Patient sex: F
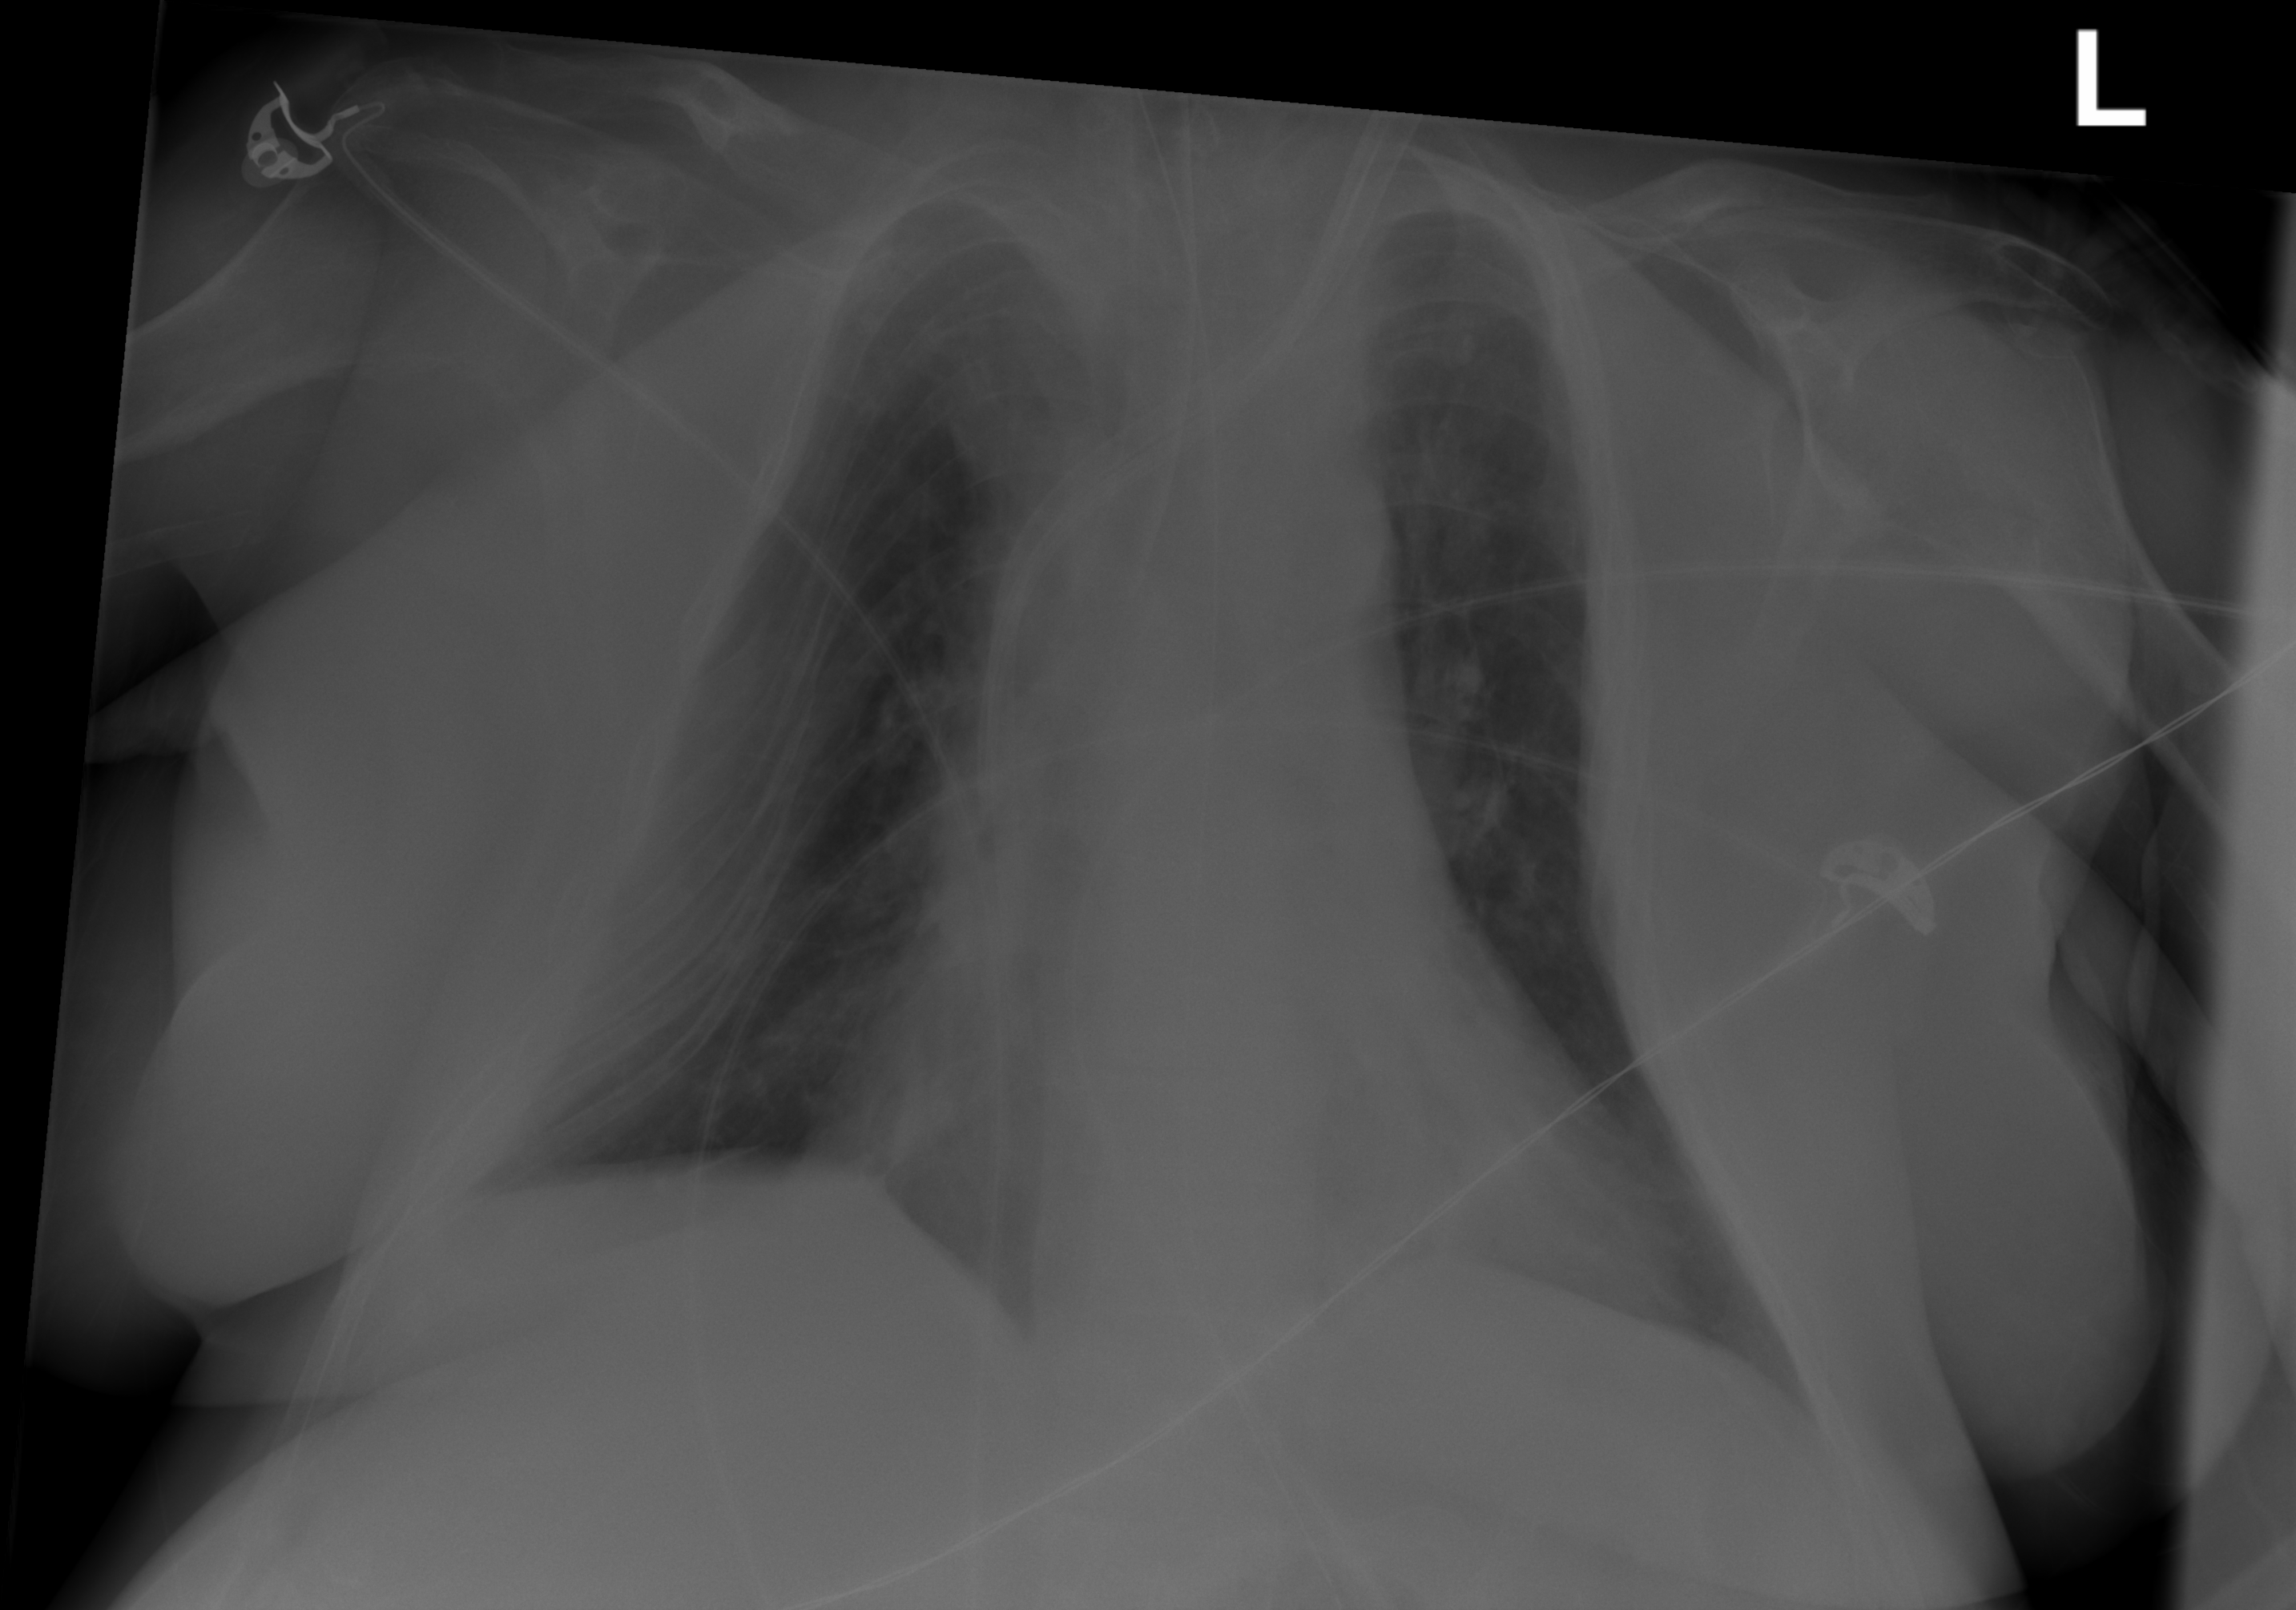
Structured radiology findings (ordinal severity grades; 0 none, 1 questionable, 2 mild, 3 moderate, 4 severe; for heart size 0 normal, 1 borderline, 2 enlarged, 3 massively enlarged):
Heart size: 2
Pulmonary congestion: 2
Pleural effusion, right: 3
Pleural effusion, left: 2
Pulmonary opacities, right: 2
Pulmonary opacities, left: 2
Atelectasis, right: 2
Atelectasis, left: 2